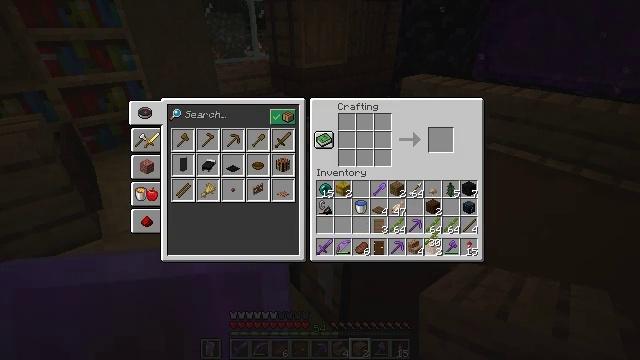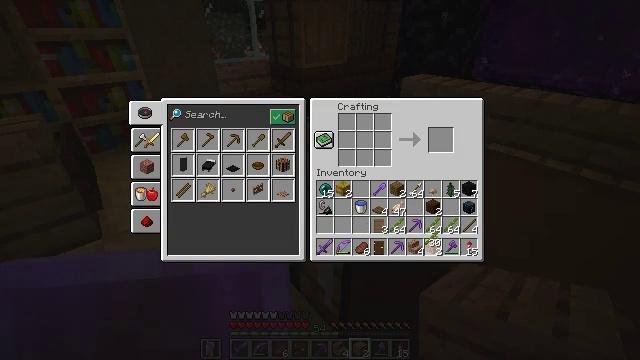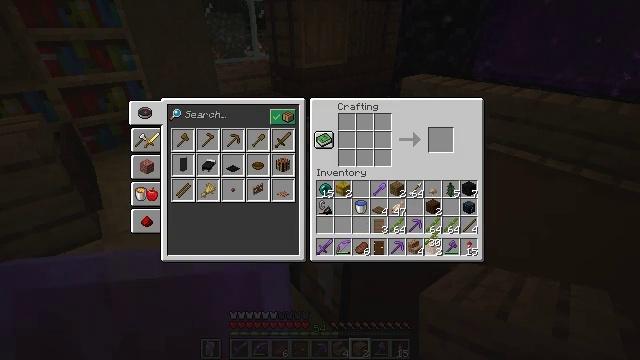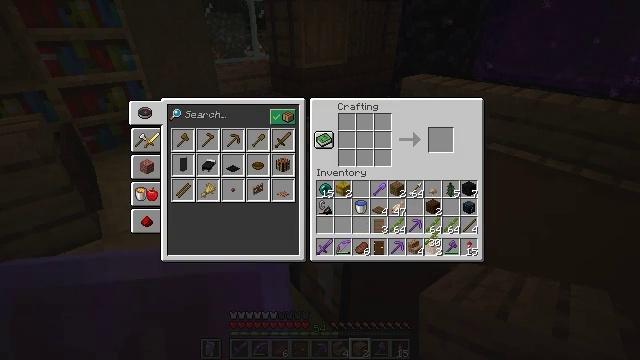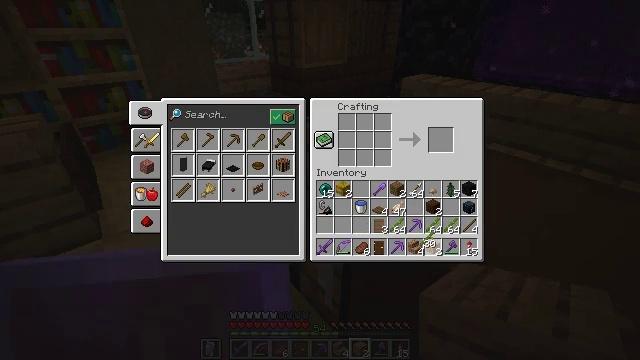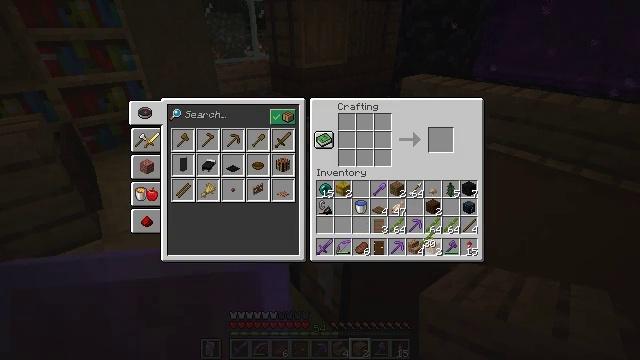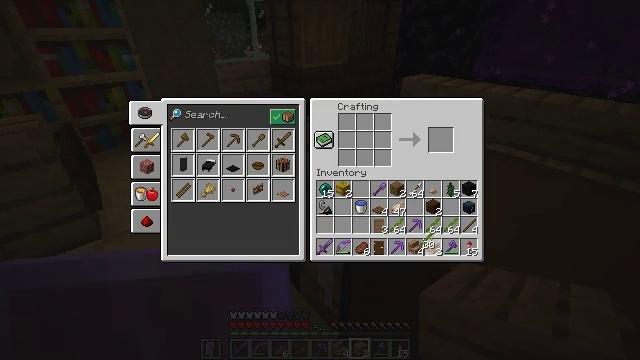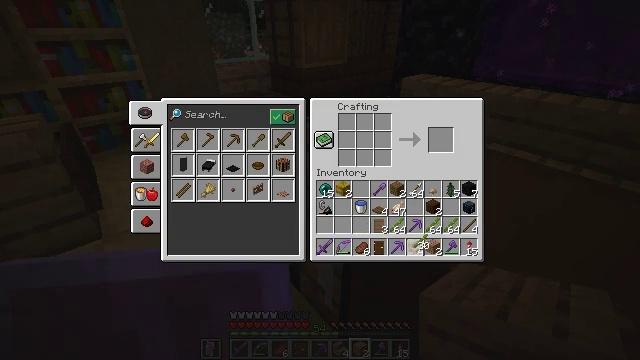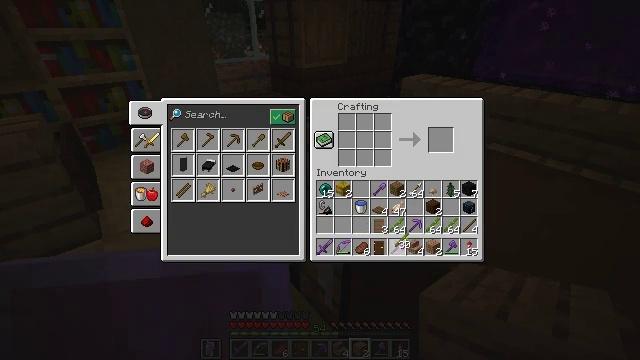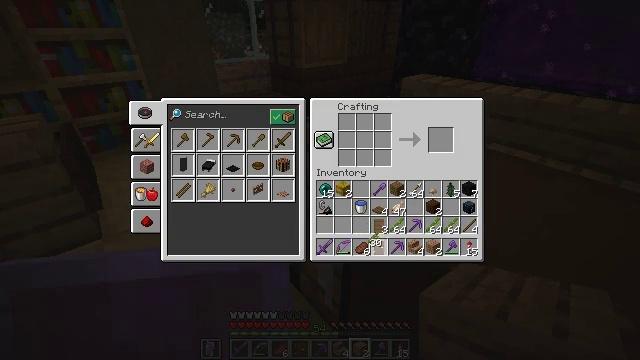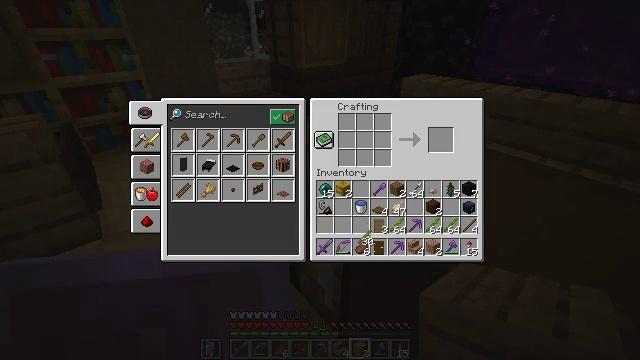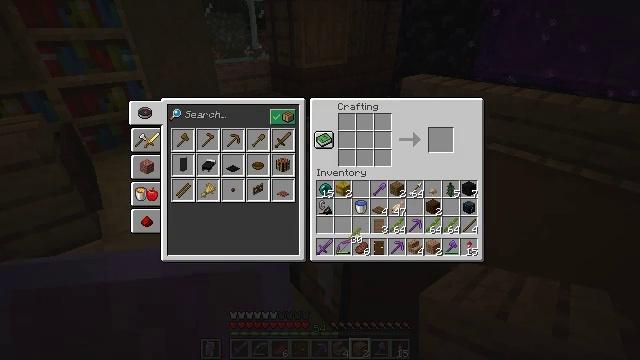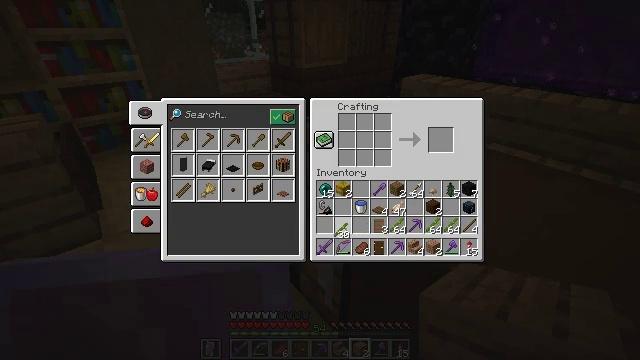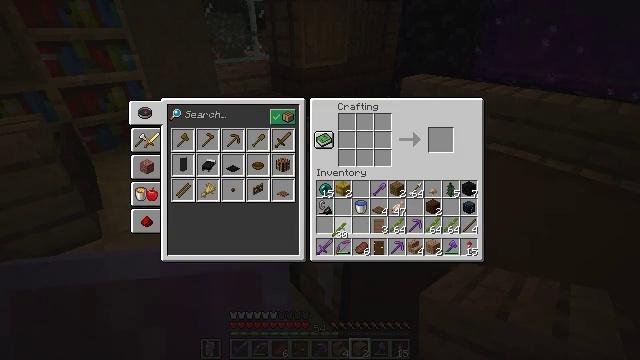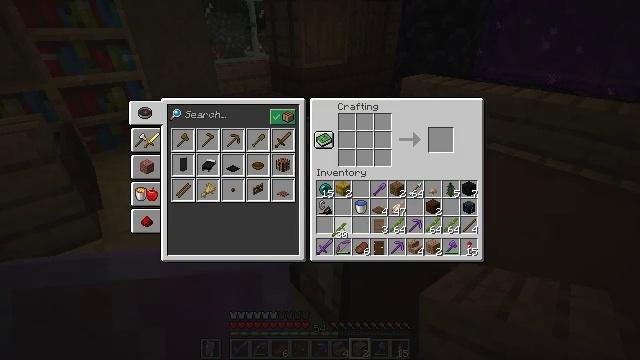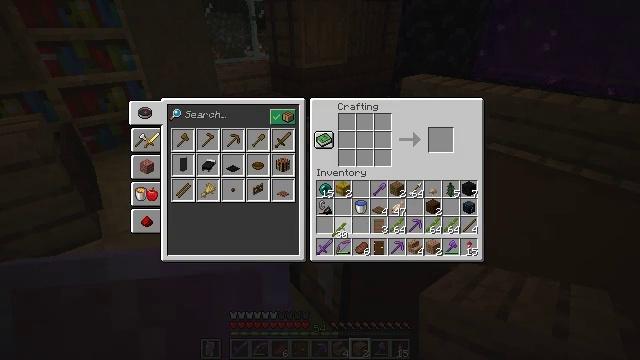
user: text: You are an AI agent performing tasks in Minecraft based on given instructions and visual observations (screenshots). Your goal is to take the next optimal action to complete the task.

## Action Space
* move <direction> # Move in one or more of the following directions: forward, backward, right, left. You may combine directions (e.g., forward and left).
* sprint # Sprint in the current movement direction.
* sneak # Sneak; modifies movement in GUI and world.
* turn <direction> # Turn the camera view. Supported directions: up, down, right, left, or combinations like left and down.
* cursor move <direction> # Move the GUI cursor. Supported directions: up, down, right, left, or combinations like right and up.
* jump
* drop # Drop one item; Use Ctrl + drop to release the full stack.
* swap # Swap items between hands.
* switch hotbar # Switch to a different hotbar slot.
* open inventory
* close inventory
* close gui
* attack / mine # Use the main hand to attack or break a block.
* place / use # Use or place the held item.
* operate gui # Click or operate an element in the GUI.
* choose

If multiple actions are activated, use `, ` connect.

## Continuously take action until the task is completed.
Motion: motion action
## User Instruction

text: Attack the spruce trapdoor to gather it.
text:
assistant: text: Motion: no_op
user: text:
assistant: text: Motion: no_op
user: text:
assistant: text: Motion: no_op
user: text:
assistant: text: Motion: no_op
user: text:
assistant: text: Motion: no_op
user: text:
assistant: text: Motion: no_op
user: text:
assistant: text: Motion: no_op
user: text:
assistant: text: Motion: turn left
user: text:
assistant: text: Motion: turn left
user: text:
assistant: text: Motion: turn left
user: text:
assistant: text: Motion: turn left
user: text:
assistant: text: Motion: turn left
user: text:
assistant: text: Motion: no_op
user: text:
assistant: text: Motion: no_op
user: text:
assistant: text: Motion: no_op
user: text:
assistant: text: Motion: turn right
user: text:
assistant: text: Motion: no_op
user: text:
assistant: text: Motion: no_op
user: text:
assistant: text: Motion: no_op
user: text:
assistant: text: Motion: no_op
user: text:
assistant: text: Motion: no_op
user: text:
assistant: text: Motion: attack / mine
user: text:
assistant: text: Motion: attack / mine
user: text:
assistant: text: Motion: attack / mine
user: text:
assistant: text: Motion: no_op
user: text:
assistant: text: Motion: no_op
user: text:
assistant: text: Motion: no_op
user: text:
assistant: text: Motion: no_op
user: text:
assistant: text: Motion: no_op
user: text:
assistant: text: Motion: no_op